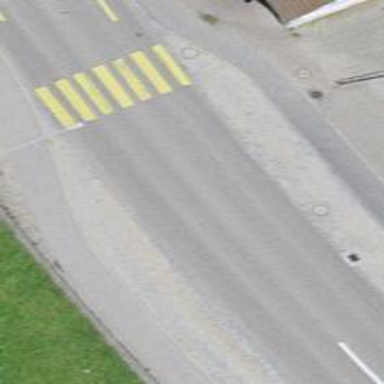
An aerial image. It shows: Public transport stop position.